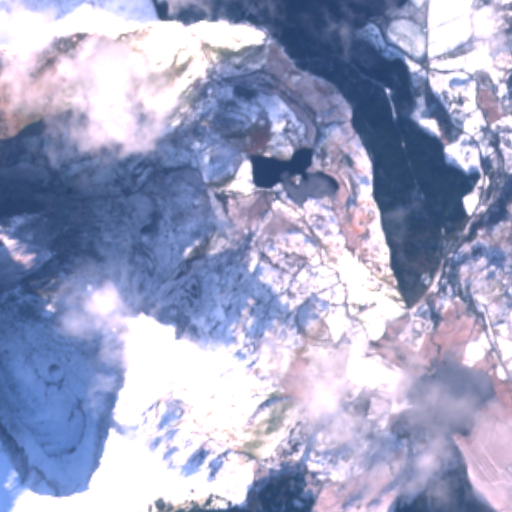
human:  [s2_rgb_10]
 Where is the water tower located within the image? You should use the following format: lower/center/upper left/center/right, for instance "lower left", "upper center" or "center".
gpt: The water tower is located in the center right of the image.
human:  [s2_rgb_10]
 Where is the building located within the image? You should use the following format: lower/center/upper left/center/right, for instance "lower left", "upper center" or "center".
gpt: There is no building in the image.